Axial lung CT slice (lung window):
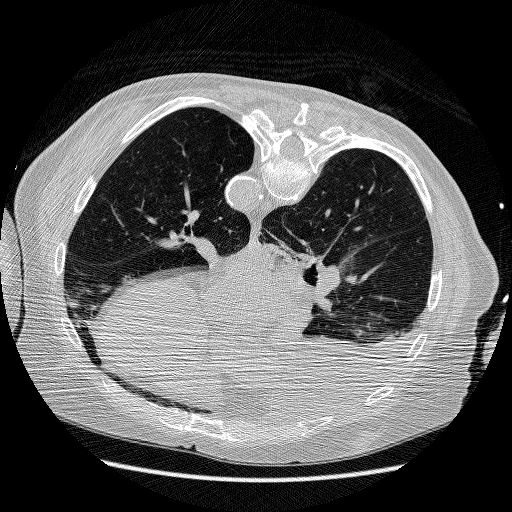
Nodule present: no